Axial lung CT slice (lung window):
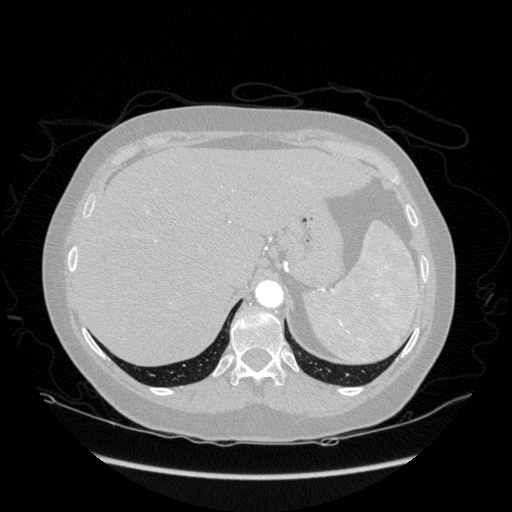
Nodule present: no